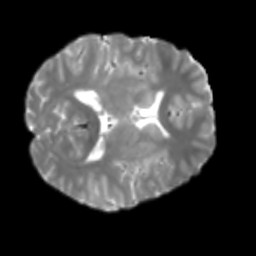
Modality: T2w
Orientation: axial
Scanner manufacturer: siemens
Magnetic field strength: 3 T
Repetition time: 4 s
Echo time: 0.0594 s